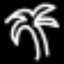
Label: palm tree